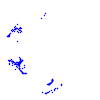
Particle: proton